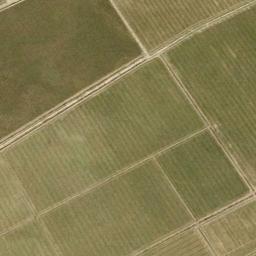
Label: rectangular_farmland